Question: My Firefox extension not loading on browser.
I uploaded it my server but when i clicking that link , it's not loading my browser. I have been seen just content codes.
How can i change content type as application/x-xpinstall ?
<URL>
images:

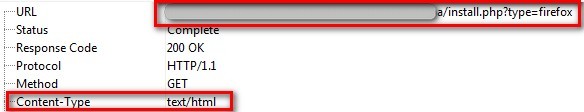
Answer: Output a 'Content-type' header in "install.php" prior to reading the file contents to the browser.
'''
header("Content-type: application/x-xpinstall");
'''